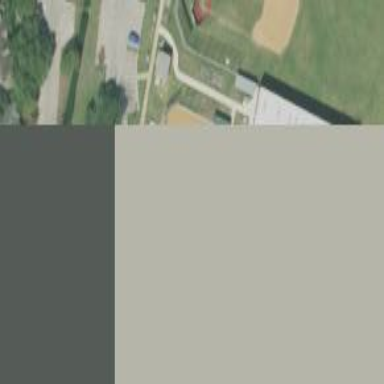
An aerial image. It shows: Softball pitch used for baseball games.